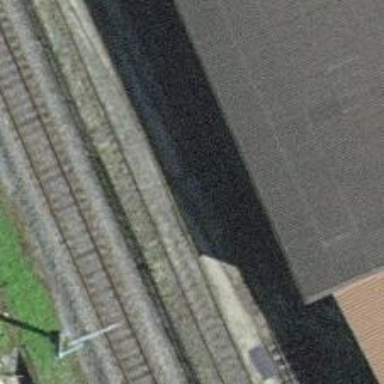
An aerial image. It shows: Disused railway spur with one track.